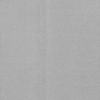
Label: dusty